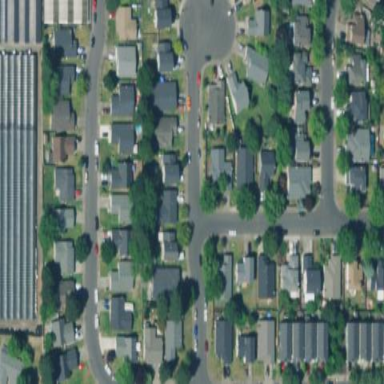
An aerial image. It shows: This residential area consists of single-family homes.